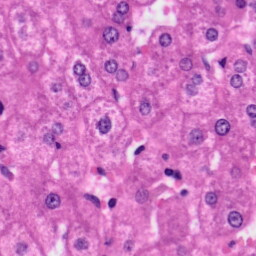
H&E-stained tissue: Liver